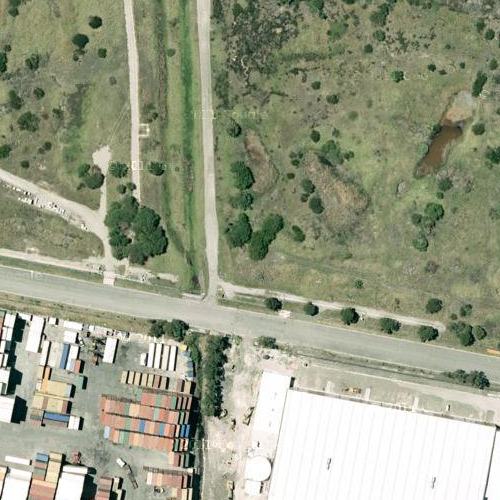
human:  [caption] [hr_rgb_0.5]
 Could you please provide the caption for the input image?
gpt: There is a meadow with scattered bushes and some houses on it .

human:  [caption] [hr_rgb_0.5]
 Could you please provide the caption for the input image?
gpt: A meadow with some green bushes on it while some houses beside .

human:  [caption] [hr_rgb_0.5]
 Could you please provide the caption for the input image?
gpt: A meadow with some green bushes on it while a highway passed by .

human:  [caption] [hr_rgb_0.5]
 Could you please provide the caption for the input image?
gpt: Some green bushes on the meadow while a highway passed by .

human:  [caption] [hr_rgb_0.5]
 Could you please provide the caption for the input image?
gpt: Some green bushes on the meadow with some houses and a highway beside .